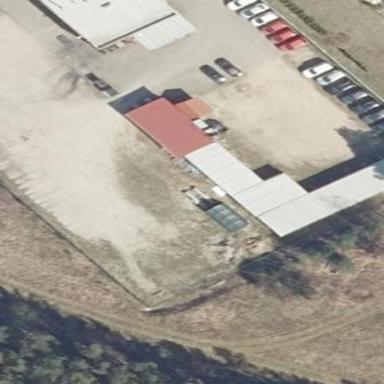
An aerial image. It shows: Commercial building.